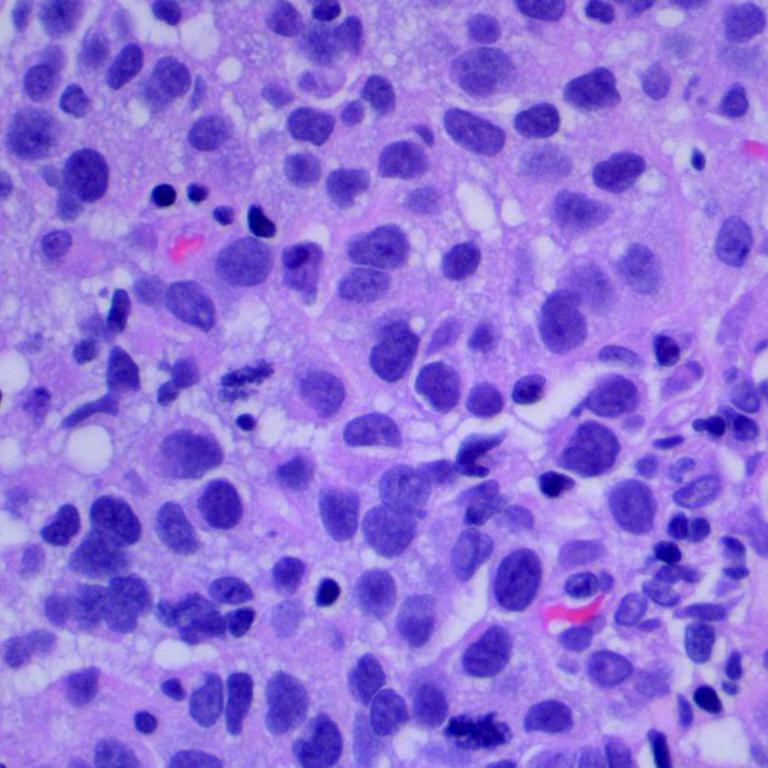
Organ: lung
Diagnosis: squamous carcinomas